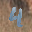
Label: 4